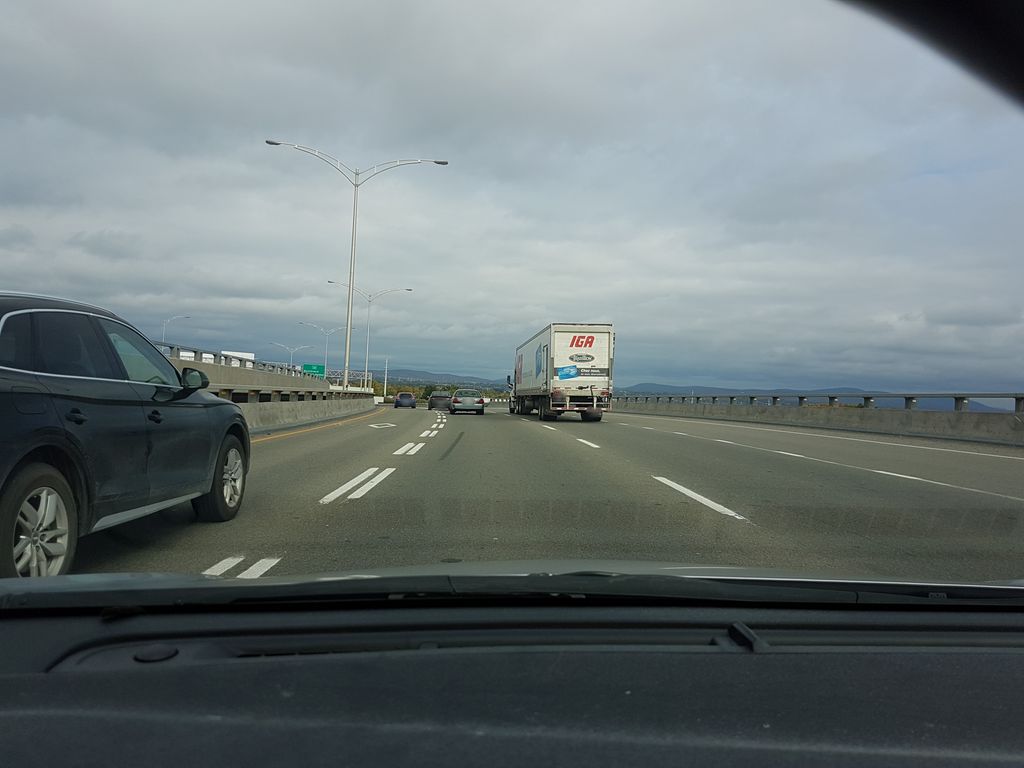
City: quebec_city